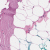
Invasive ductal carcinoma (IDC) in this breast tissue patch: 0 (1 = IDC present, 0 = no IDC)